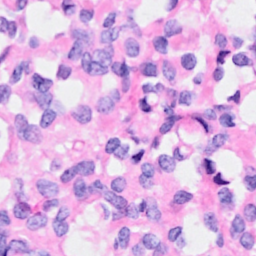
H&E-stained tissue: Breast